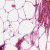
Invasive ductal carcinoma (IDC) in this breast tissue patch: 0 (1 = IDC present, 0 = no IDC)